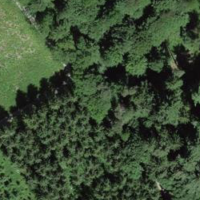
EUNIS habitat code: 44
Species observed at this site:
Salvia pratensis